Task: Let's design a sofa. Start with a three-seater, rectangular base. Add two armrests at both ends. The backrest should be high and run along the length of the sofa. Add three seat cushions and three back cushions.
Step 314:
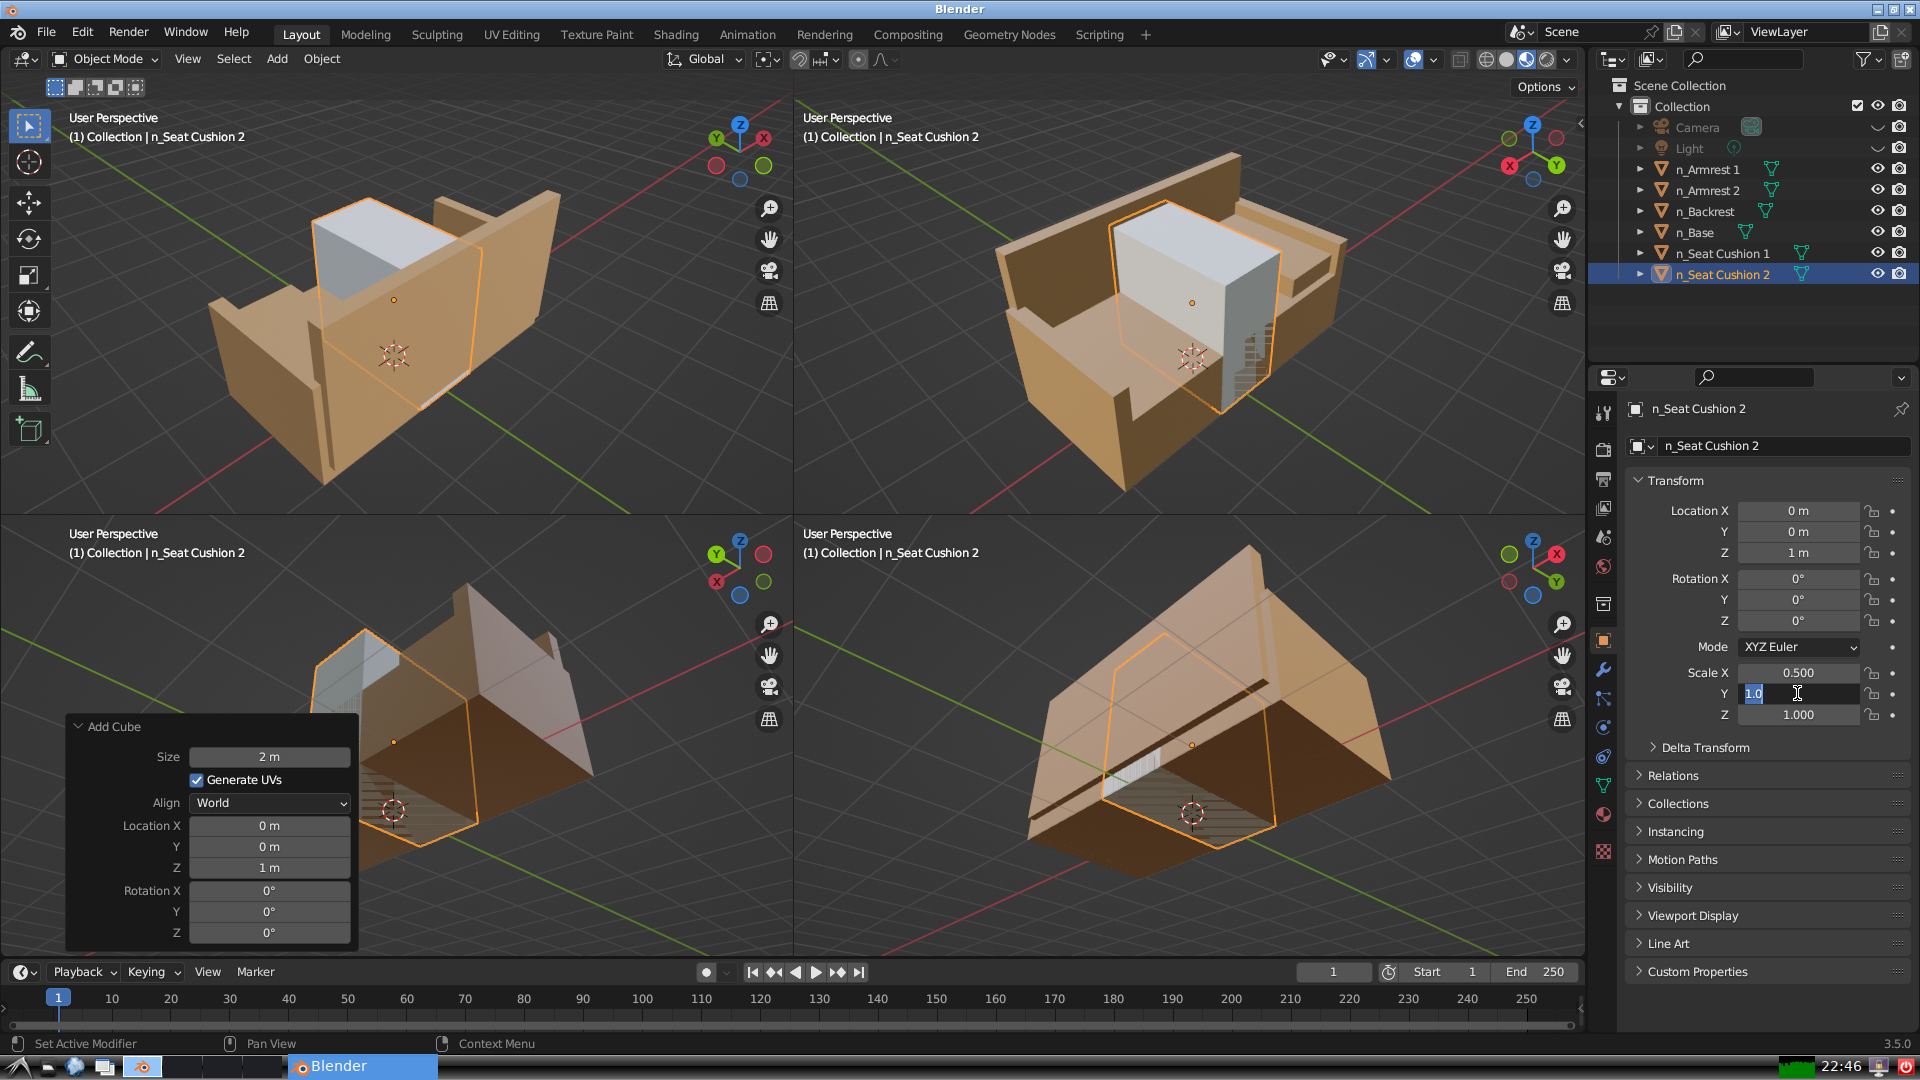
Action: input_text: 0.9